Question: I'm working on an iPhone game, and trying to use a UIScrollView to display some icons, which I then want to enable the user to drag off the bar being scrolled, onto another view (basically, dragging them from their hand into play on the game board). The problem is that the UIScrollView clips everything outside it's own bounds.
Here is a picture of what I'm trying to do:

Functionally, it actually works, in that you can drag the icons up to the white board fine...but you can't see them as you are dragging...which is not acceptable.
Does anyone know if you can temporarily disable the clipping that a scroll view does, or is there some way to get around it? Hacky or not, I would really like to make it happen.
Does anyone have any other possible solutions for this? Or maybe any alternate approaches? I've considered if maybe a page view might work, but haven't tried it yet...and it's not at all as good of a solution as the scroll view.
Worst case I can just go back to not having the bar scrollable, but that really puts a damper on some of my game mechanics, and I'm really not too excited about that.
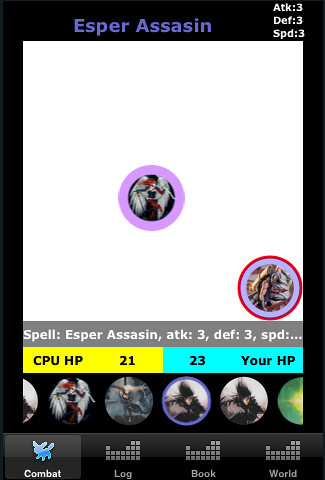
Answer: I think you're looking for the clipsToBounds property of UIView. I've used it successfully with UIScrollView:
'''
scrollView.clipsToBounds = NO;
'''
However, the dragging you want to do from the scroll view to the game view may require you to remove the icon view from the scroll view, place it in the superview at a position corresponding to its visible position within the scroll view (calculated using the scroll view's origin and content offset), and have that track the user's finger movements. On a release of the touch, either drop it on the game view at the proper position or return it to the scroll view.